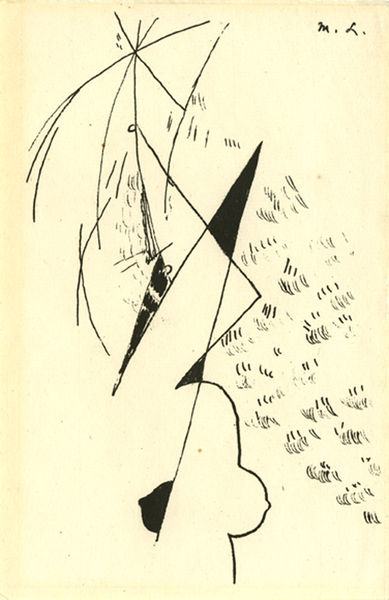
Titel: Untitled, Untitled
Künstler: Mikhail Larionov
Standort: Amherst (Massachusetts, USA)
Institution: Mead Art Museum, Amherst College
Schlagwörter: black, dark, old, yellow, abstract, lines, composition, scribble, point, math, move, tracks, unsure, quick, m.l, guess, uncertainty